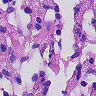
Metastatic tissue present: no